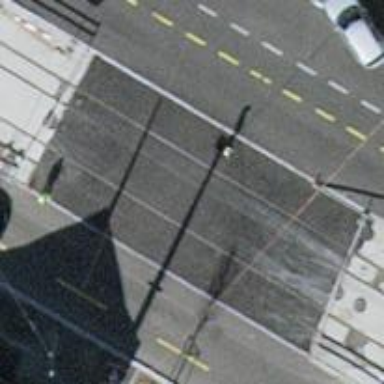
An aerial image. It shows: Asphalt road with trolley wires for trolleybuses.